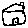
Label: house